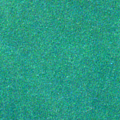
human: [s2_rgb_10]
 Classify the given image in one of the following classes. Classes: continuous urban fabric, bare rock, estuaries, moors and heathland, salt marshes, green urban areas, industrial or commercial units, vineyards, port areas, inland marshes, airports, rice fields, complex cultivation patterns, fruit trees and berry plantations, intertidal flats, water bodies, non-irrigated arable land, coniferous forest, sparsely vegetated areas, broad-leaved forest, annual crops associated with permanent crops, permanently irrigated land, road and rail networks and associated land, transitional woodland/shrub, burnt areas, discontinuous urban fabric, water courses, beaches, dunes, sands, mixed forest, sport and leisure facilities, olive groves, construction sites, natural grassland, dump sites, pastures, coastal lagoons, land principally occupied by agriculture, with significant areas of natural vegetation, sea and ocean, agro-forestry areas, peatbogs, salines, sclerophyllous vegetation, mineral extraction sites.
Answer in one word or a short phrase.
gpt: sea and ocean